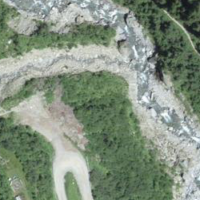
EUNIS habitat code: 45
Species observed at this site:
Erebia montana
Pararge aegeria
Carpocoris purpureipennis
Carpocoris melanocerus
Anthyllis vulneraria
Aglais urticae
Dolycoris baccarum
Xyphosia miliaria
Melitaea cinxia
Cirsium erisithales
Erynnis tages
Carterocephalus palaemon
Bistorta vivipara
Cyaniris semiargus
Aporia crataegi
Papilio machaon
Melitaea diamina
Issoria lathonia
Erebia medusa
Lysandra bellargus
Parnassius apollo